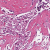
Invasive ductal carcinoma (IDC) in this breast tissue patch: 0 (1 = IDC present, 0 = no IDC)